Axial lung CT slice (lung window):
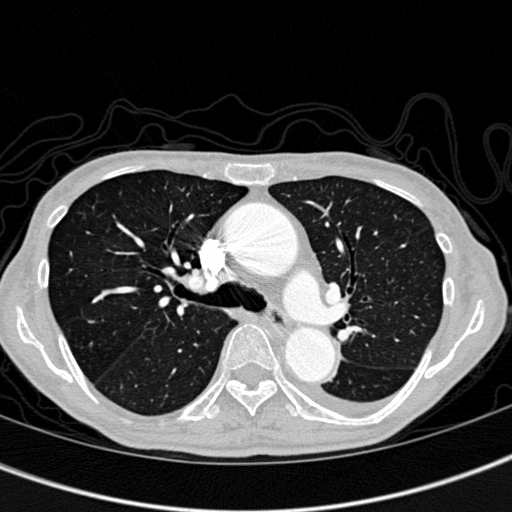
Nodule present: no